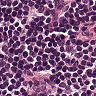
Metastatic tissue present: no